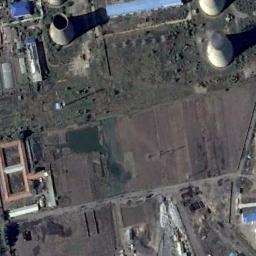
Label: thermal_power_station